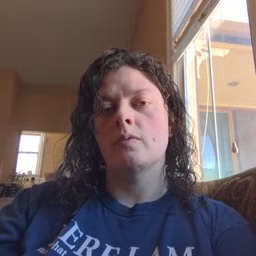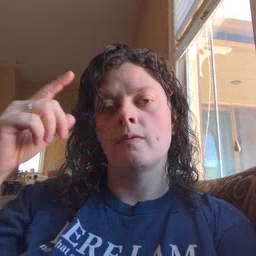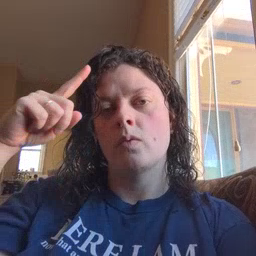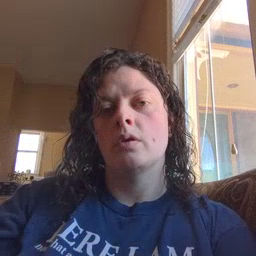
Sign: for